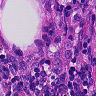
Metastatic tissue present: yes